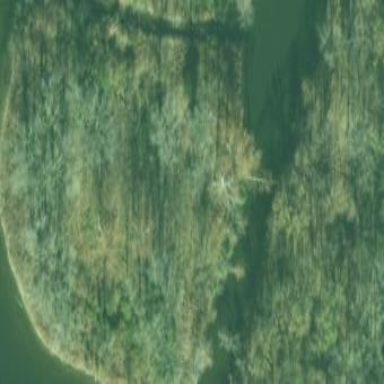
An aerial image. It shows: Swamp in wetland area.